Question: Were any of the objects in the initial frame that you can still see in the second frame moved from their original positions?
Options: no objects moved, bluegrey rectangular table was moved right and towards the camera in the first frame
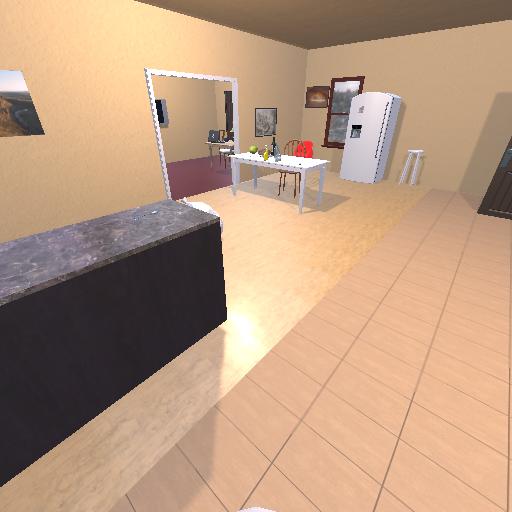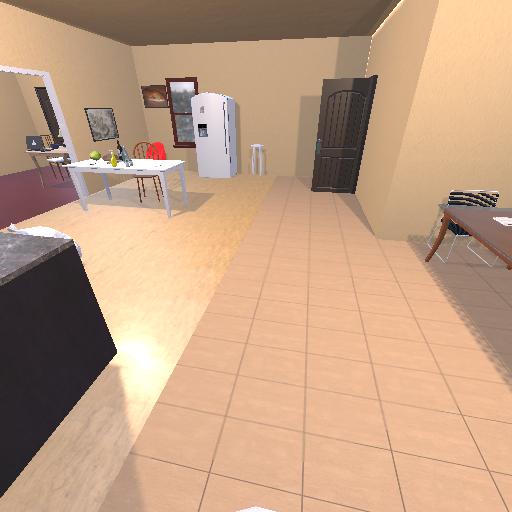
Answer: no objects moved